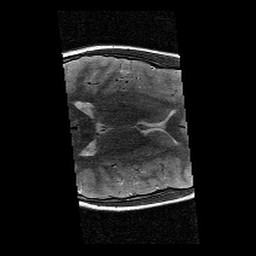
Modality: T2w
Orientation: axial
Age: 10
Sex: female
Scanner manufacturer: siemens
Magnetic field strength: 3 T
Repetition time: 9.23 s
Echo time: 0.067 s